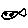
Label: fish